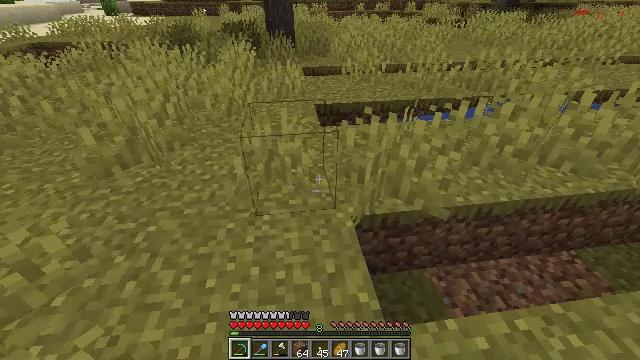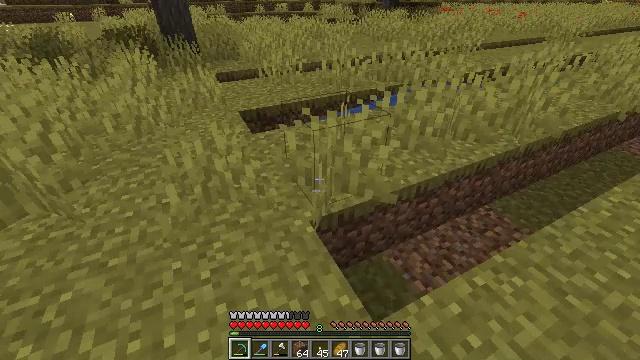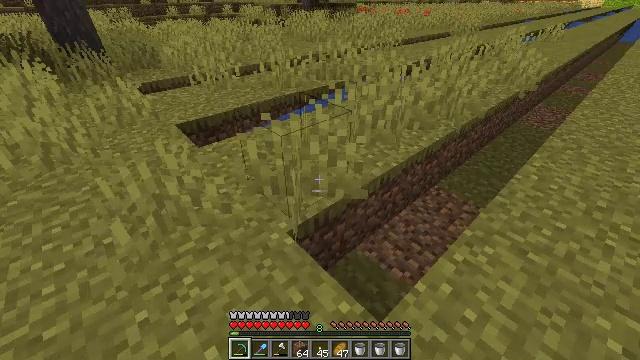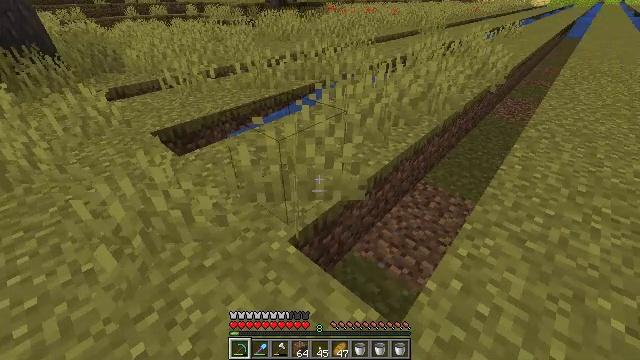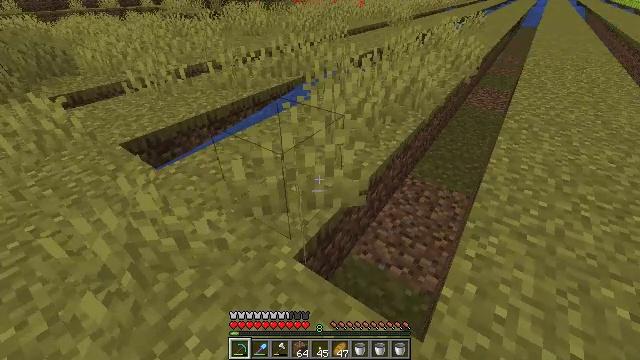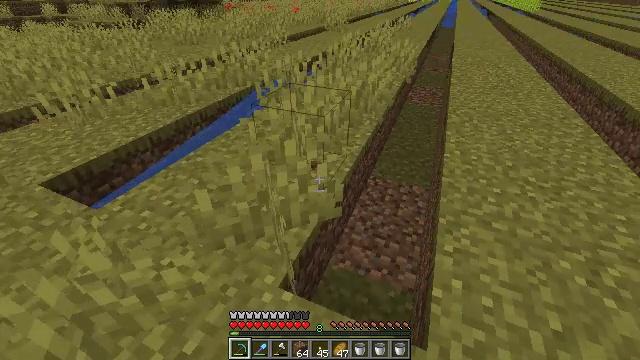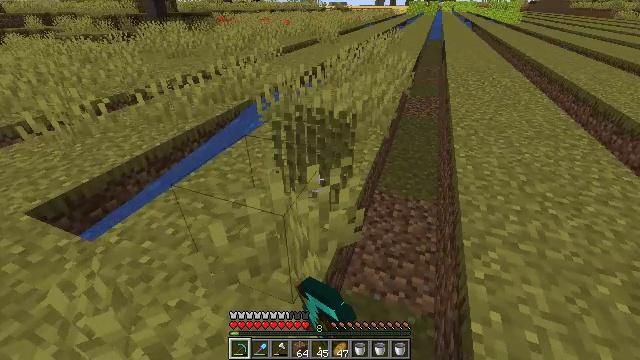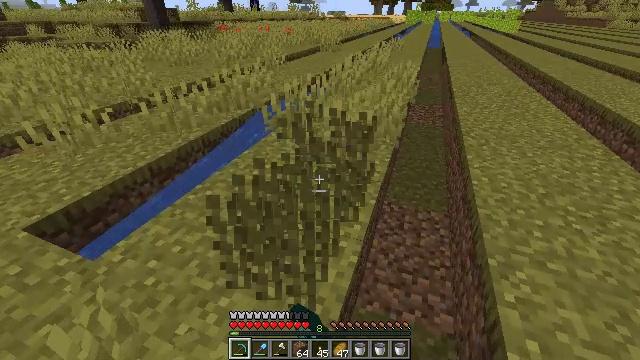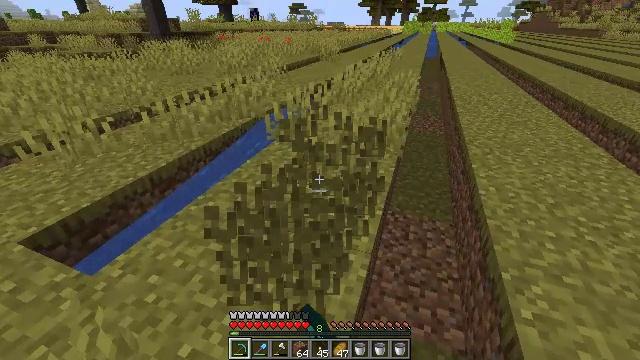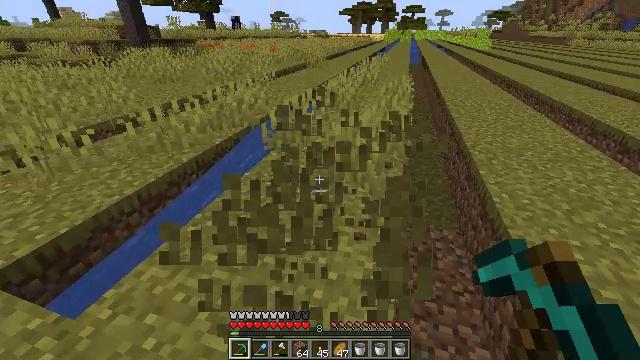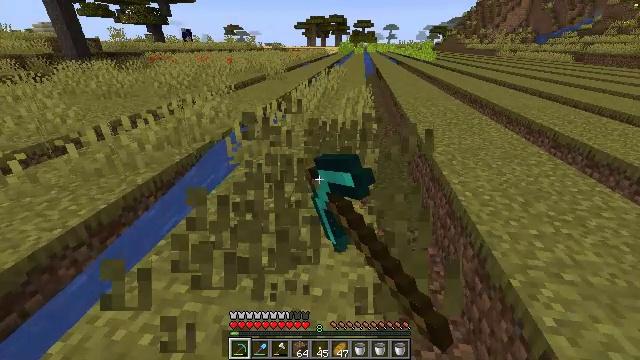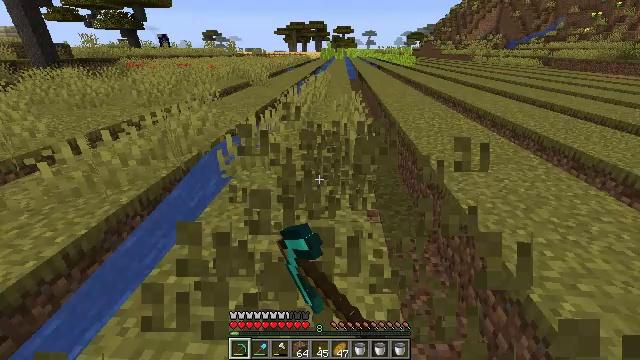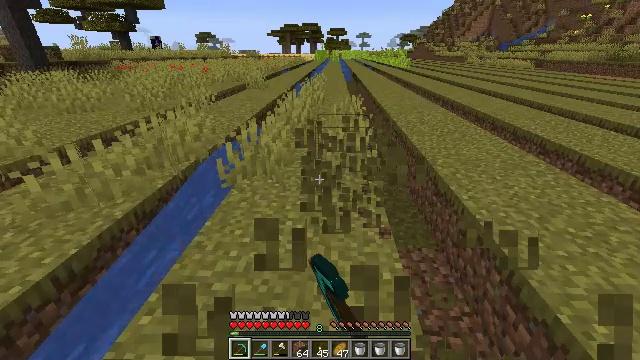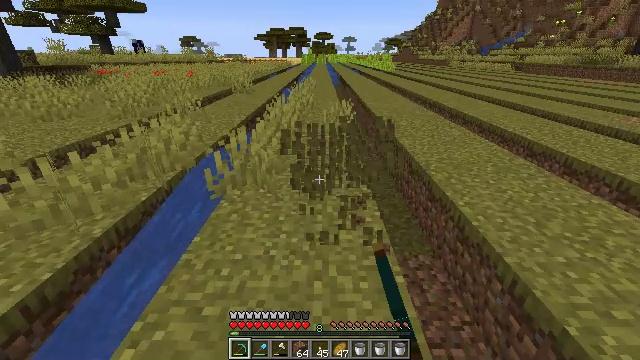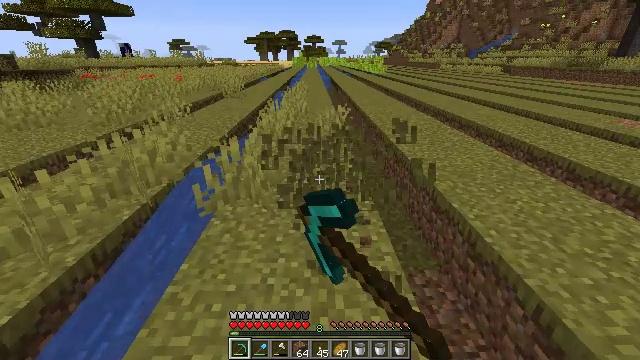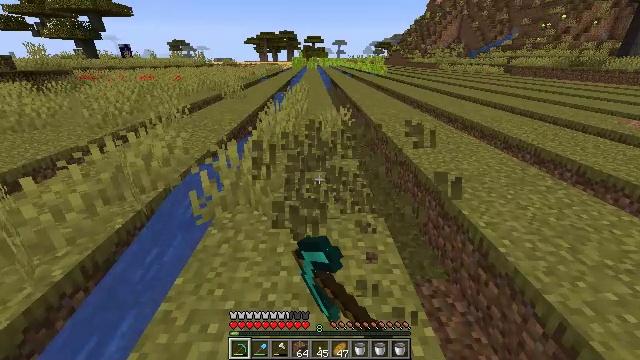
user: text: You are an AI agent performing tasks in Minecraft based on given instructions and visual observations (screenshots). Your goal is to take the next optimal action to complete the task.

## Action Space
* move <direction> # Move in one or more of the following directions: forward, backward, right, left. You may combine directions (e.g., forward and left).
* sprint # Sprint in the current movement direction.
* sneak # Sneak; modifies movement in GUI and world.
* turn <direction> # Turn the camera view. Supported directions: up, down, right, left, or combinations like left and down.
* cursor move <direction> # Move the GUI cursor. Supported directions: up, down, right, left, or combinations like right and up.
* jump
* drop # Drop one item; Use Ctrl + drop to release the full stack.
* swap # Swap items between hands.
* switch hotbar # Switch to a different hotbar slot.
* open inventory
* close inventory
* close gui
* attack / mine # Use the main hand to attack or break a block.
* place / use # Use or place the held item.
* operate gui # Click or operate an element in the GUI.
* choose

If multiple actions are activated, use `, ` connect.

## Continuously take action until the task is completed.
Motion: motion action
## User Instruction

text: Collect the grass from the surface.
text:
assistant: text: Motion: move forward and move left, turn right
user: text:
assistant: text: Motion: move forward and move left, turn right
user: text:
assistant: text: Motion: move forward and move left, turn right
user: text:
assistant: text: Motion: move forward and move left, turn right and down
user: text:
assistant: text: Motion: move forward and move left, turn right, attack / mine
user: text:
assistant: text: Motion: move forward and move left, turn right and up, attack / mine
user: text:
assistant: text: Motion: move forward and move left, turn up, attack / mine
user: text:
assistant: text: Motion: move forward and move left, turn up, attack / mine
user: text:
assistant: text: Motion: move forward and move left, turn right and up, attack / mine
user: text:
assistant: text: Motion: move forward and move left, turn right and up, attack / mine
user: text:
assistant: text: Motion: move forward and move left, turn right and up, attack / mine
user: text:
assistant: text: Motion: move forward, turn right, attack / mine
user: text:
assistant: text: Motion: move forward, turn right, attack / mine
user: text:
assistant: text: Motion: move forward, turn right, attack / mine
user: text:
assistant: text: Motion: move forward, attack / mine
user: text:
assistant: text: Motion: move forward, attack / mine
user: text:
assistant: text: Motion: move forward, attack / mine
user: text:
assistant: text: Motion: move forward and move left, attack / mine
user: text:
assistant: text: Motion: move forward and move left, turn left and down, attack / mine
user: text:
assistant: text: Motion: move forward and move left, turn left and down, attack / mine
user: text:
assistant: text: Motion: move forward and move left, attack / mine
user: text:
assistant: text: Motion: move forward and move left, attack / mine
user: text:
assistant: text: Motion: move forward, turn right, attack / mine
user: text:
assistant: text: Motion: move forward, turn right, attack / mine
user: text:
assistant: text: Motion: move forward, turn right and up, attack / mine
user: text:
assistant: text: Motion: move forward, turn right, attack / mine
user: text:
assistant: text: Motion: move forward and move right, attack / mine
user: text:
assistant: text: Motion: move forward and move right, attack / mine
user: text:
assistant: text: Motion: move forward, turn left, attack / mine
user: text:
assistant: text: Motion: move forward, turn left, attack / mine